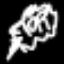
Label: leaf